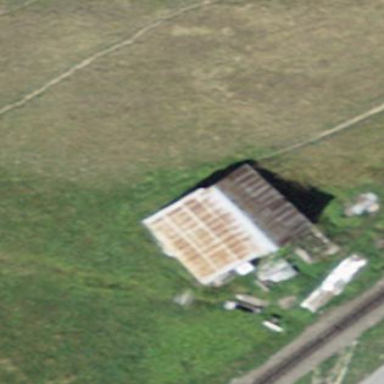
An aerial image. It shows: Hut.